Question: I am trying to create query explain tables using db2exfmt.
I am using db2 CLP and I am following below steps:
1. Connect to sample
2. set current explain mode explain
3. My query = select * from staff where JOB = 'Sales'
4. db2 set current explain mode no
5. db2exfmt -d sample -# 0 -w -1 -g -TIC -n % -s % -o output.txt
After the last step, I am getting this output:
> Connecting to the Database.
Connect to Database Successful.
Unable to open output file.
I am not sure why it is not able to open output file. How should I resolve this issue?

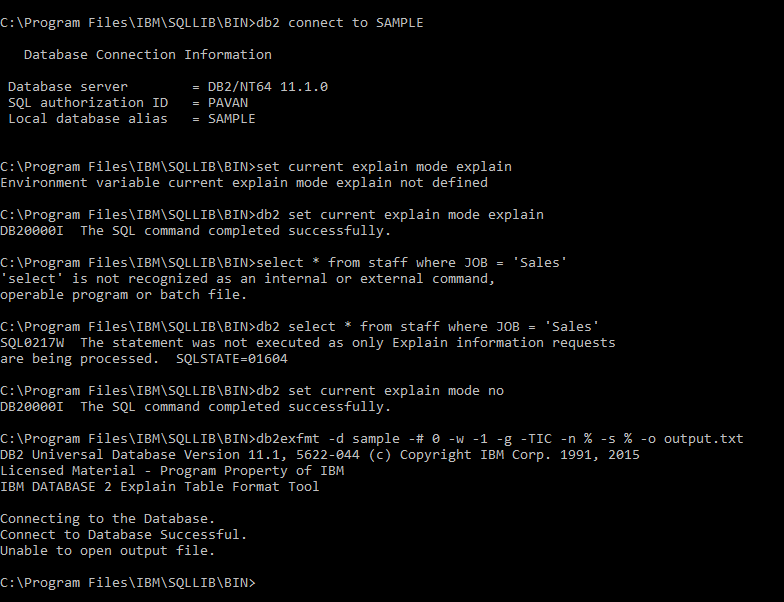
Answer: It appears that you don't have write access to the 'C:\Program Files\IBM\SQLLIB\BIN' directory, so 'db2exfmt' can't open the output file for writing.
Change to a directory you do have write permissions, or specify a file name with path for the '-o' option.